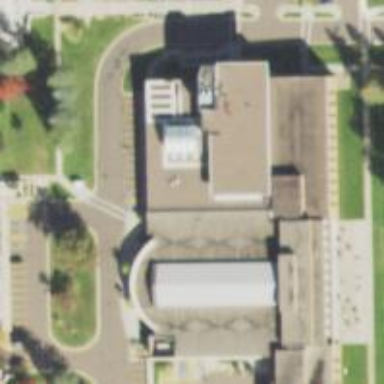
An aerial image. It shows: College building.